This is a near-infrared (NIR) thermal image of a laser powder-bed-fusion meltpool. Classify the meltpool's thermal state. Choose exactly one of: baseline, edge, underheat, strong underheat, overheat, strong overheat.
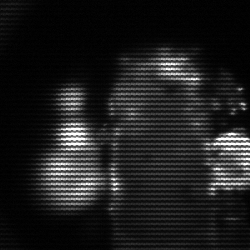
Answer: strong underheat